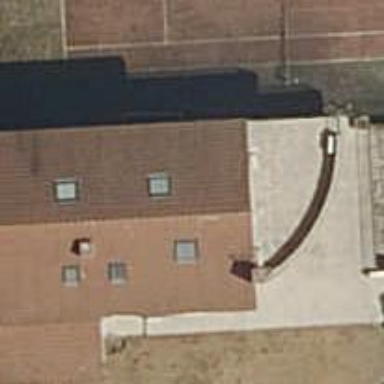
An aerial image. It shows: Part of building.